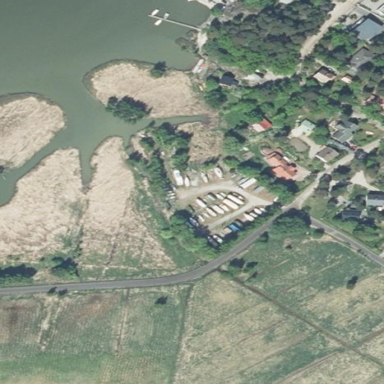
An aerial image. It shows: Boatyard located near waterway.